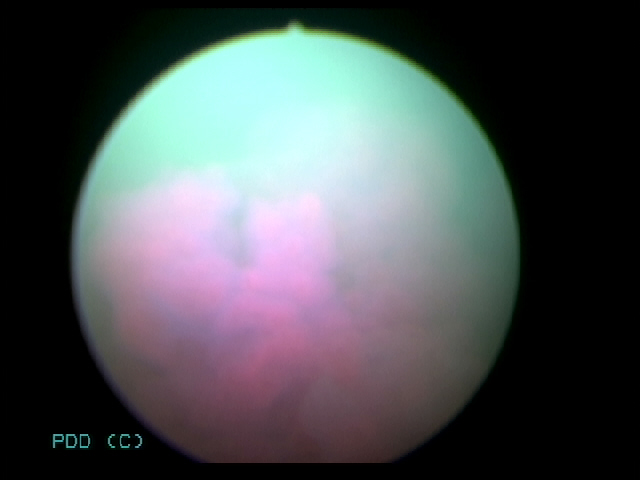
Modality: BLC
Class: Malignant
Subclass: HighGradePapillary
Lesion: L1
Stage: Ta
Morphology: Papillary
Bladder cancer association: Yes